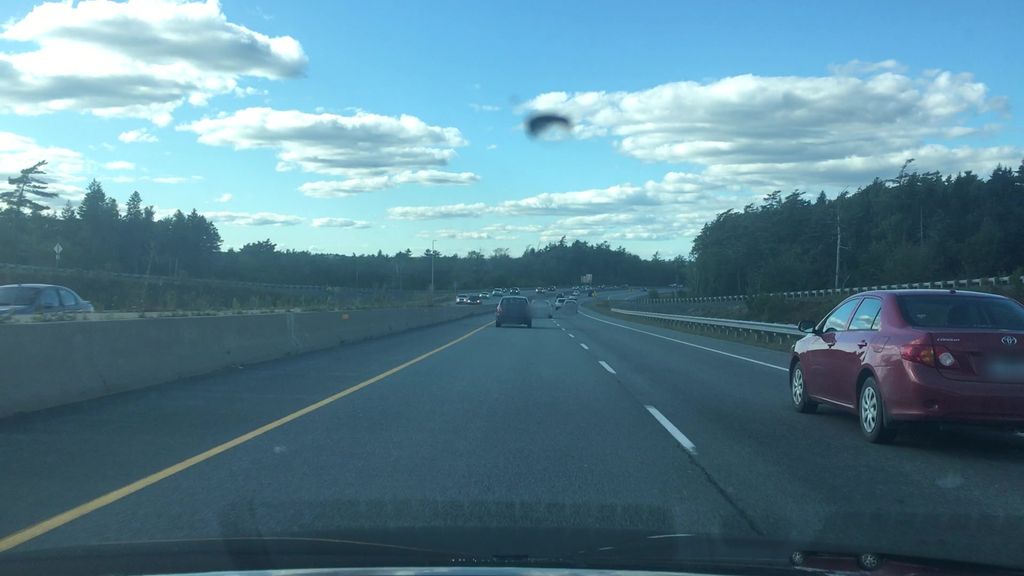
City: halifax